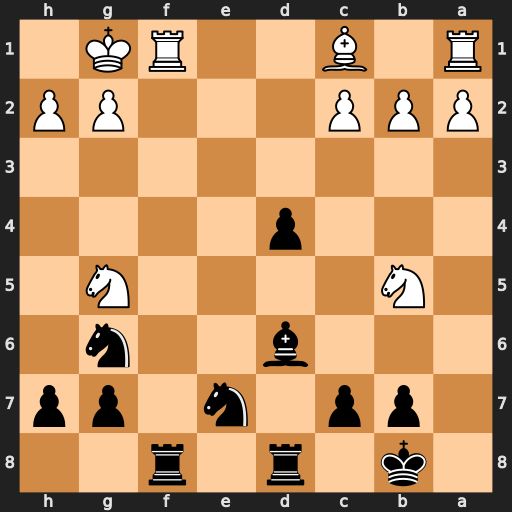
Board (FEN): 1k1r1r2/1pp1n1pp/3b2n1/1N4N1/3p4/8/PPP3PP/R1B2RK1
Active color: b
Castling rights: -
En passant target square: -
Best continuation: Bxh2+ Kxh2 Rxf1